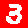
Digit: 3